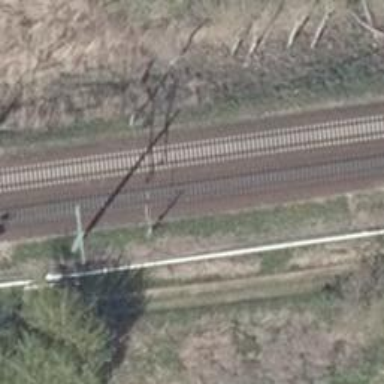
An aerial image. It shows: Milestone along the railway with catenary mast.